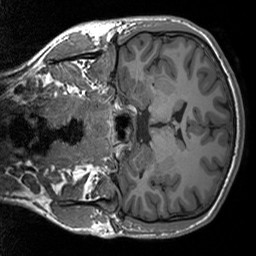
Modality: T1w
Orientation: coronal
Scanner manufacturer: siemens
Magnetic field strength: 3 T
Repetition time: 1.76 s
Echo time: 0.0022 s